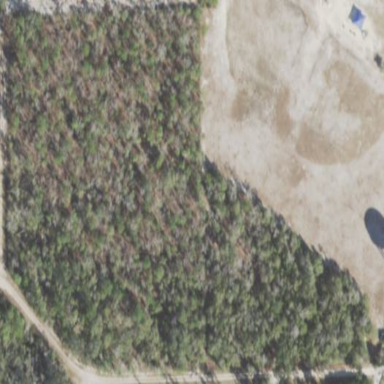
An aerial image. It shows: Mixed leaf woodland.